Question: I have a repeated image on a page.
If I add it manually (via d3.js), the image is clear, but if I use the image as a fill pattern it is blurry.
The issue is consistent on latest IE, FF, and Chrome.

JS Fiddle for this is <URL>, and code is included below.
'''
<svg>
<defs>
<symbol id="rack">
<rect height="50" width="50" rx="5" ry="5" fill="#C9CFD6"
stroke="#505356" stroke-width="3" />
<line x1="8" y1="8" x2="36" y2="40" stroke="#505356" />
<line x1="36" y1="8" x2="8" y2="40" stroke="#505356" />
</symbol>
<!-- using this pattern looks blurry!!! -->
<pattern id="rack_pattern" patternUnits="userSpaceOnUse"
x="0" y="0" width="50" height="50">
<use xlink:href="#rack" />
</pattern>
</defs>
</svg>
'''
'''
// blurry using fill
var svg = d3.select("body").style("background-color", "black")
.append("svg")
.attr("width", 900)
.attr("height", 500)
.attr("viewBox", "0 0 3700 500")
svg.append("rect")
.attr("x", 0)
.attr("y", 0)
.attr("height", 300)
.attr("width", 3500)
.attr("fill", "url(#rack_pattern)");
var data = [];
for (var r=0; r<7 ;r++) {
for (var c=1; c<71; c++) {
data.push(
{
x: 3500 - (c * 50),
y: (r * 50) + 320
}
);
};
};
// clearer adding iteratively
var clear_section = svg.selectAll("use")
.data(data).enter()
.append("use")
.attr("xlink:href", "#rack")
.attr("x", function(d) { return d.x; })
.attr("y", function(d) { return d.y; });
'''
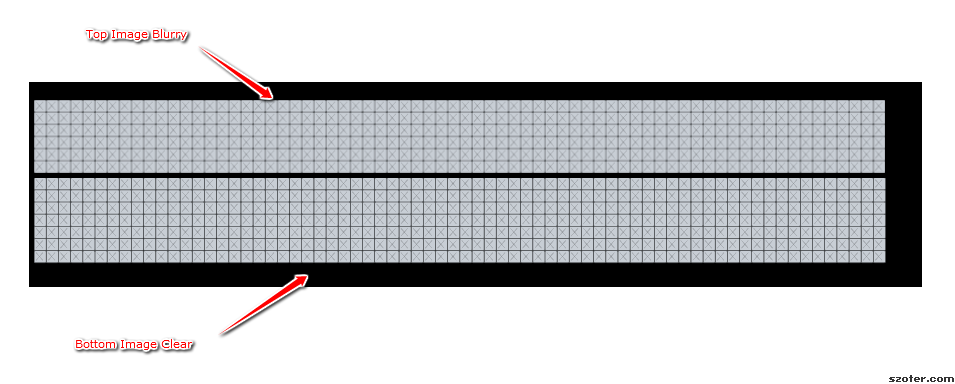
Answer: The rect in the symbol is not 50 units wide it is 53 units wide (1/2 the stroke pokes out on each edge) so the pattern is subject to rescaling. If you change the rect to this
'''
<rect height="47" width="47" rx="5" ry="5" fill="#C9CFD6" stroke="#505356" stroke-width="3" />
'''
it becomes 50 units wide and the pattern looks sharper as there's no scaling.